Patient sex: M
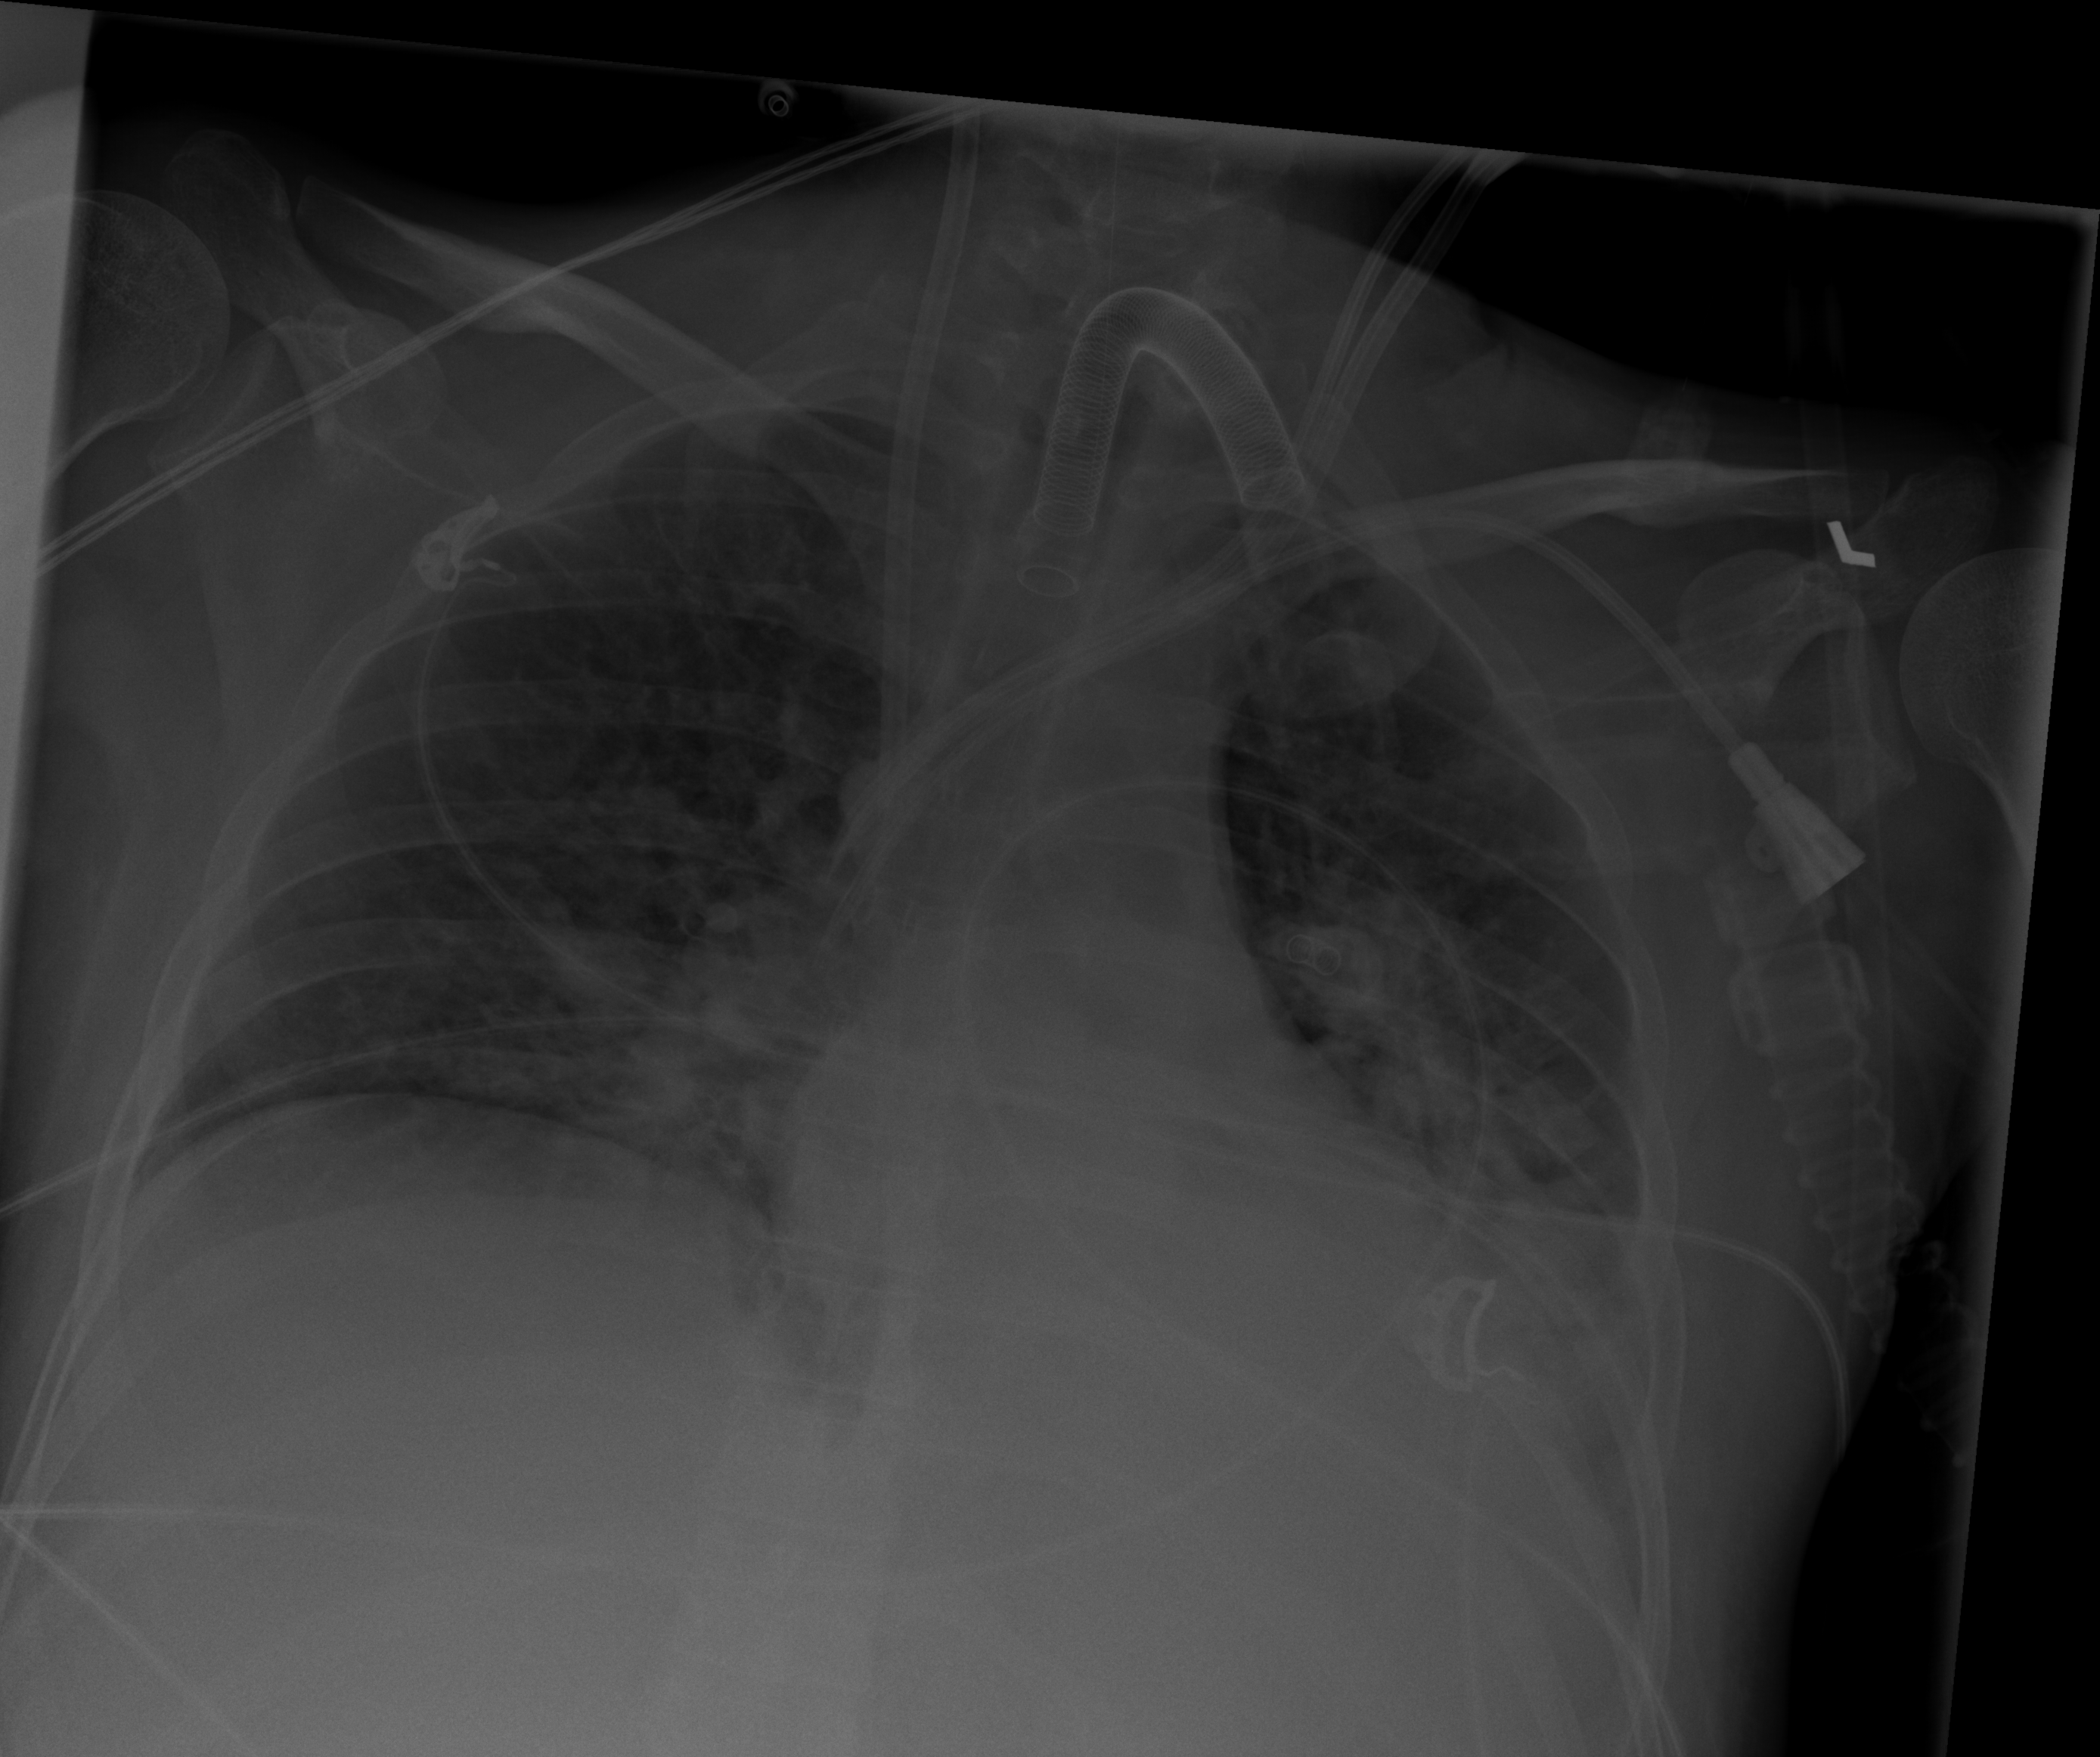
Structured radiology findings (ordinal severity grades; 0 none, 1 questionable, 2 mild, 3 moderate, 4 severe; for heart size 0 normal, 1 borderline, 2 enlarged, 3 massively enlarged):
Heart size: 0
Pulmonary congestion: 0
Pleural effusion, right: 0
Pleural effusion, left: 0
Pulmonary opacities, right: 3
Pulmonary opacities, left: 3
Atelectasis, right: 2
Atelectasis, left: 2